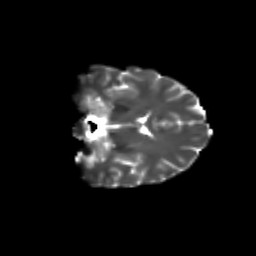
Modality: T2w
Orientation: coronal
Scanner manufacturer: siemens
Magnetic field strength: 3 T
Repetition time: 9.2 s
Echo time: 0.084 s